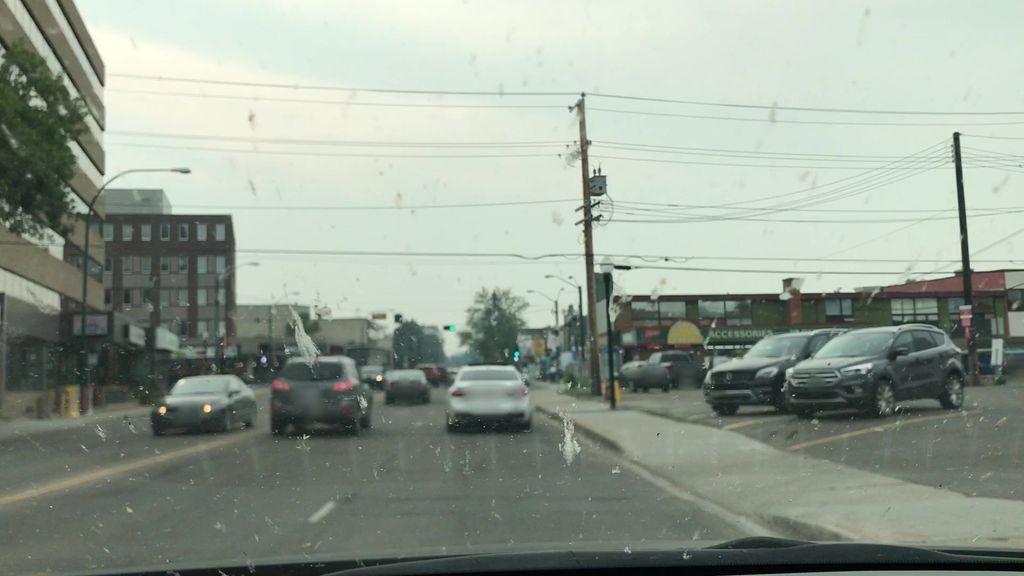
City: edmonton